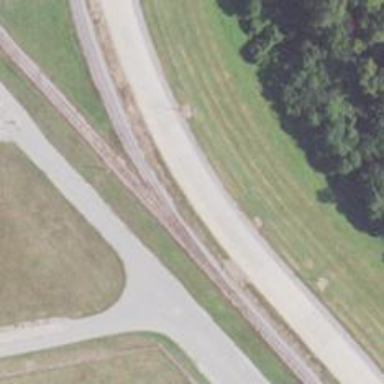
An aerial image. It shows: Disused railway spur line.